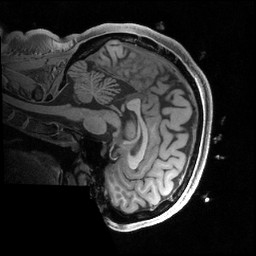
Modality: T1w
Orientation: sagittal
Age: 28
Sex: female
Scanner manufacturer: siemens
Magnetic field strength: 3 T
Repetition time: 2.4 s
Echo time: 0.00231 s